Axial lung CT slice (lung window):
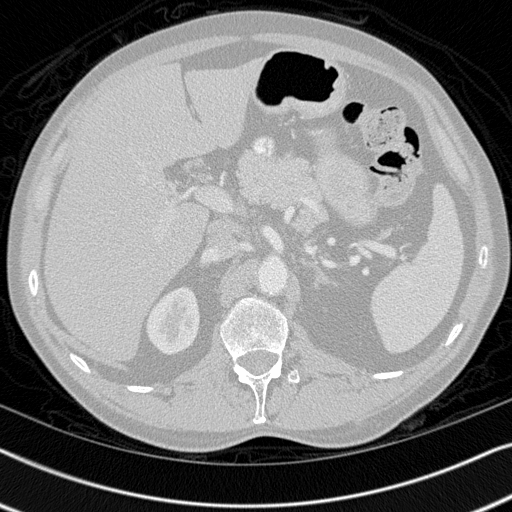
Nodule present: no